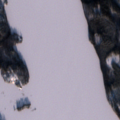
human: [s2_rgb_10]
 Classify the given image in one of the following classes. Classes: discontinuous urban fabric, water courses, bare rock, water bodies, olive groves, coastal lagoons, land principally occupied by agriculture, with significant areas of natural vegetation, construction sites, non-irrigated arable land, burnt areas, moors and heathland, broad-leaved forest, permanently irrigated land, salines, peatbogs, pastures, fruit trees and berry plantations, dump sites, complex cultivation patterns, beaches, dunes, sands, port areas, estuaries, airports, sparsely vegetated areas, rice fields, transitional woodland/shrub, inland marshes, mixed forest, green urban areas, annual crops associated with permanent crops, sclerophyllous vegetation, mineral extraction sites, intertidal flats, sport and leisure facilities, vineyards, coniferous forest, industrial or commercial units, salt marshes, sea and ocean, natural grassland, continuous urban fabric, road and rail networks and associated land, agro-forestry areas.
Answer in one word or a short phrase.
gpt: mixed forest, transitional woodland/shrub, water bodies